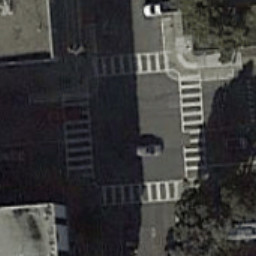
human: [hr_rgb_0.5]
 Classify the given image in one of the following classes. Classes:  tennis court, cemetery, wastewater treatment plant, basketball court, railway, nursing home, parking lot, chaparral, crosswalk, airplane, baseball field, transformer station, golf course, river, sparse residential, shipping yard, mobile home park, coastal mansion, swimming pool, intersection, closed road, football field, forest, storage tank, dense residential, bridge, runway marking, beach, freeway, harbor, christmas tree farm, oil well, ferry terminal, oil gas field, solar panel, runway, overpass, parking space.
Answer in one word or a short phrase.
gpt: crosswalk